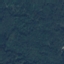
Label: Forest